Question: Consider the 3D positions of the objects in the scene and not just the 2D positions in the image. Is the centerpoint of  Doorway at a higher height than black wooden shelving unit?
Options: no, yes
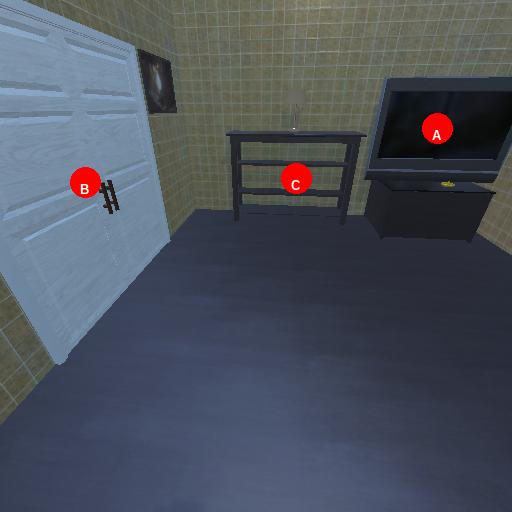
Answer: no